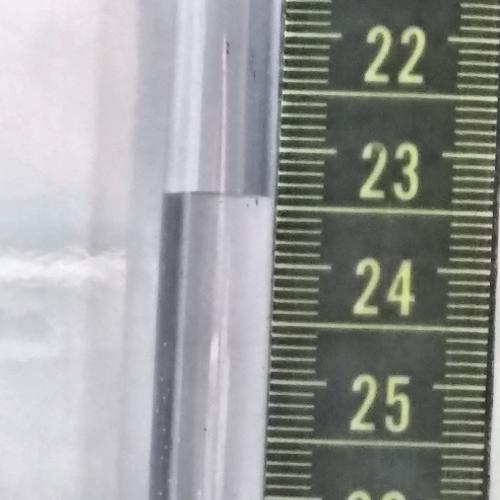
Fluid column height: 23.4 cm